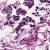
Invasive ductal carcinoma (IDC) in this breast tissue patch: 0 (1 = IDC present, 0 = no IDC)